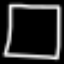
Label: square